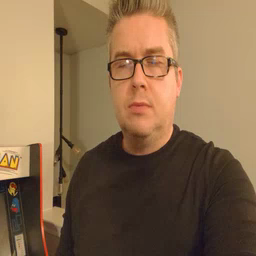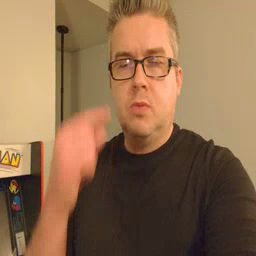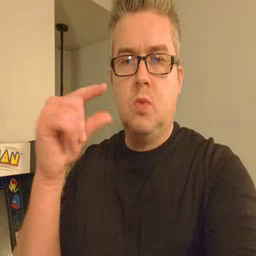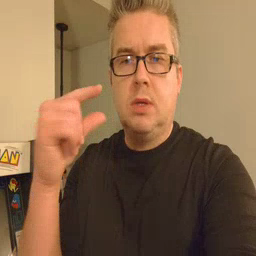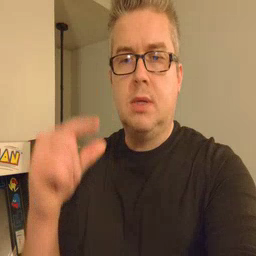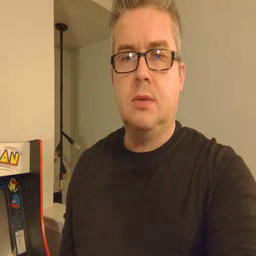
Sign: green